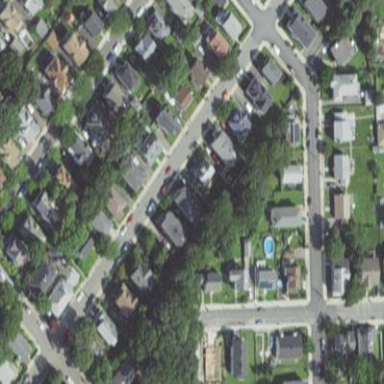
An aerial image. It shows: Sidewalk.